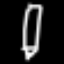
Label: pencil